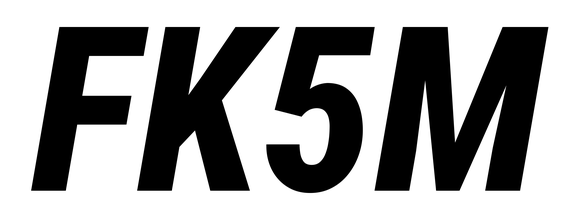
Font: Roboto-Italic_Condensed_ExtraBold_Italic